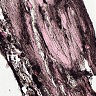
Metastatic tissue present: no